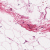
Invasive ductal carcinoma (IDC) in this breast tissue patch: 0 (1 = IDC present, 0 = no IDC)